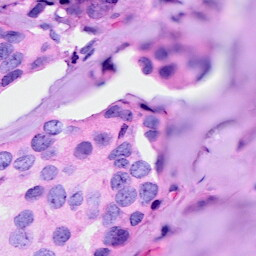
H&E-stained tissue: Breast